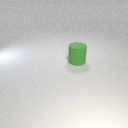
large green rubber cylinder